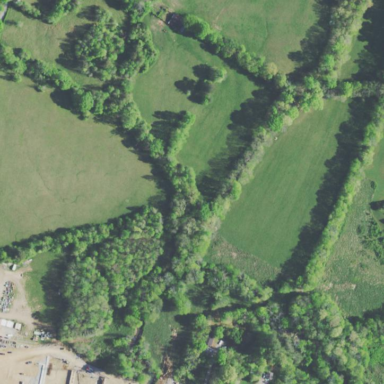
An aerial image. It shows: Mixed woodland with variety of leaf types and cycles.